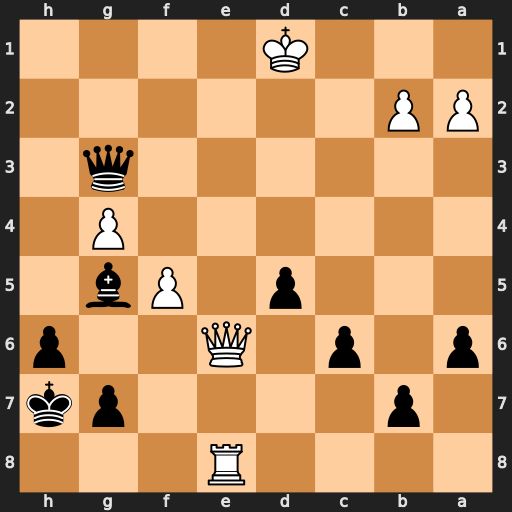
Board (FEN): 4R3/1p4pk/p1p1Q2p/3p1Pb1/6P1/6q1/PP6/3K4
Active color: b
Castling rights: -
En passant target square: -
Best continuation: Qd3+ Ke1 Bh4#